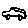
Label: car